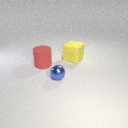
small blue metal sphere to the right of large red rubber cylinder